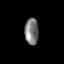
Tissue: skin
Cell type: Epithelial cells
Senescence score: 0.2019
Nuclear area (px): 360
Mean DAPI intensity: 124.067